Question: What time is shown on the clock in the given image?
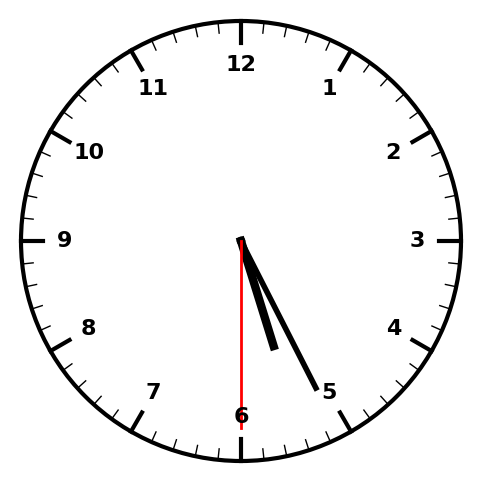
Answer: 05:25:30